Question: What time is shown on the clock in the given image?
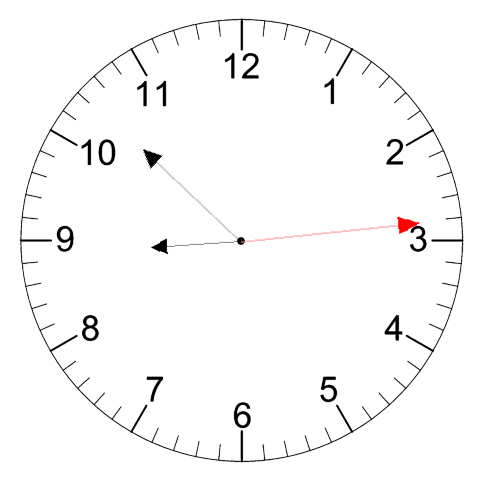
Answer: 08:52:14